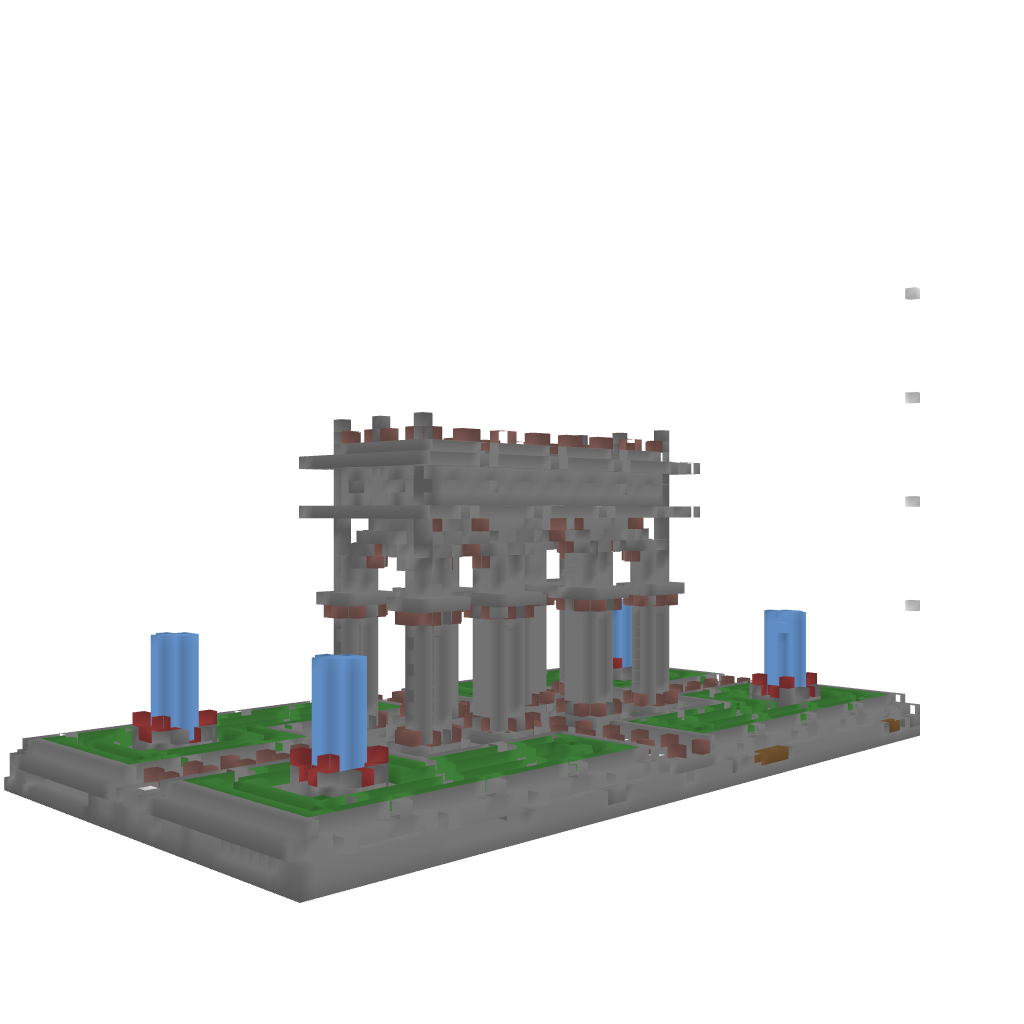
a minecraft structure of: Little Spawn bad low quality